Field crop: maize
Growth stage: 2
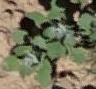
Species: chenopodium